This continuous-wavelet-transform scalogram was computed from a bearing vibration snapshot. Diagnose the bearing from this image, choosing from: normal, inner_race, outer_race, ball.
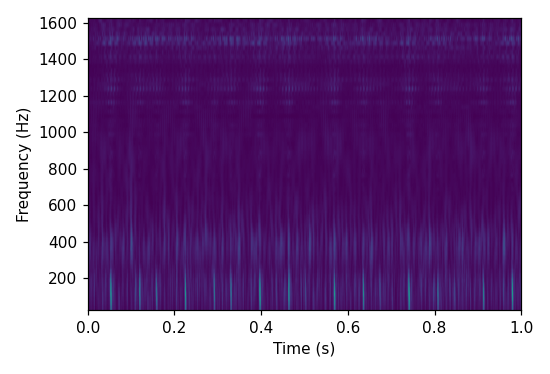
Answer: outer_race